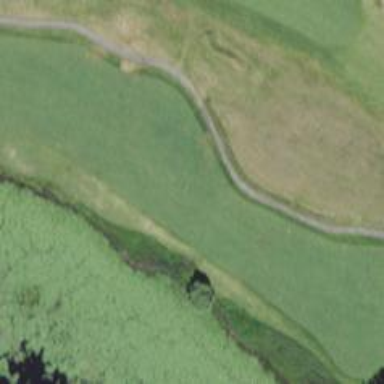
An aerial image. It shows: View of golf hole.